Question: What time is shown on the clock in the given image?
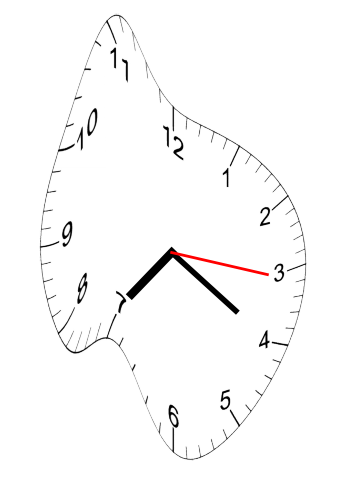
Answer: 07:20:16